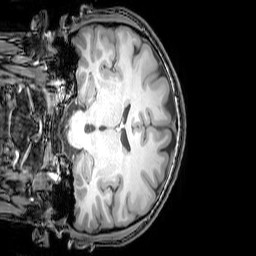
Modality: T1w
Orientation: coronal
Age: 24
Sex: male
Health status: healthy
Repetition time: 0.081 s
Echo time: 0.037 s